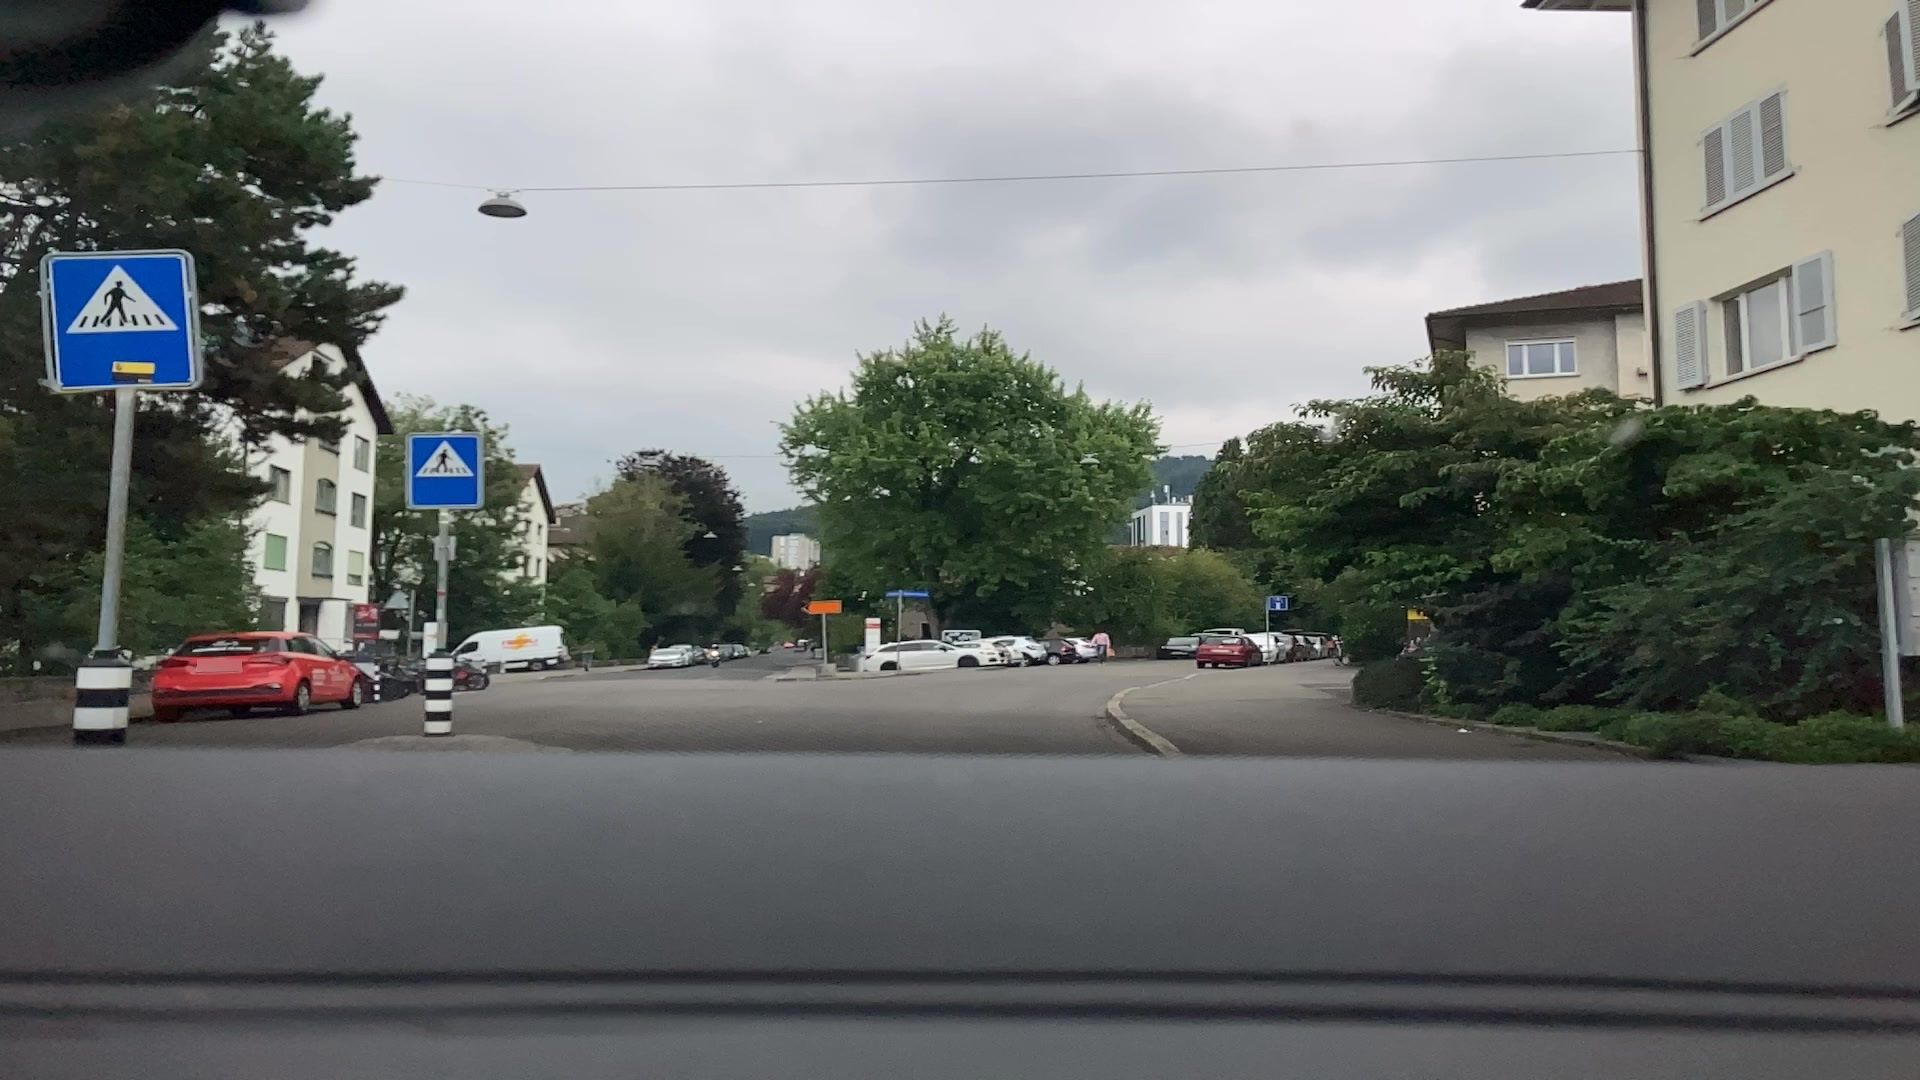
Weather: cloudy
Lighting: day
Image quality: good
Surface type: driving surface
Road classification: residential
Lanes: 1
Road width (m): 3
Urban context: urban centre
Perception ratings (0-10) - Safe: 6.21, Lively: 8.42, Beautiful: 6.25, Boring: 7.22, Depressing: 1.71, Wealthy: 2.97